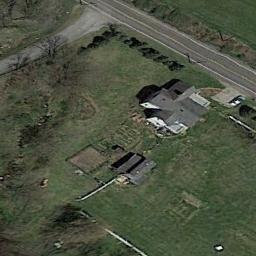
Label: sparse_residential